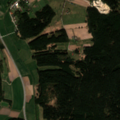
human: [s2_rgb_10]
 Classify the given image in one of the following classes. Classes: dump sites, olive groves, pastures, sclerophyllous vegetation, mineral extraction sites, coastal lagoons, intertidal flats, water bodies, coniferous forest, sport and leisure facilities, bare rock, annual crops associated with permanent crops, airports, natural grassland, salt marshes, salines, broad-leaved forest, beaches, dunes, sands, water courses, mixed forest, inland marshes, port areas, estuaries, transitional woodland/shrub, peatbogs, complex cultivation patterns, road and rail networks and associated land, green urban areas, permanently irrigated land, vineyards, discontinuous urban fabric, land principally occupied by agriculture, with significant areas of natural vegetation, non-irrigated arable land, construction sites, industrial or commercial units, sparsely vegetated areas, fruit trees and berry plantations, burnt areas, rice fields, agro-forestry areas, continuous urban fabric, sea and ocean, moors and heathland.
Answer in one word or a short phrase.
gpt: discontinuous urban fabric, complex cultivation patterns, coniferous forest